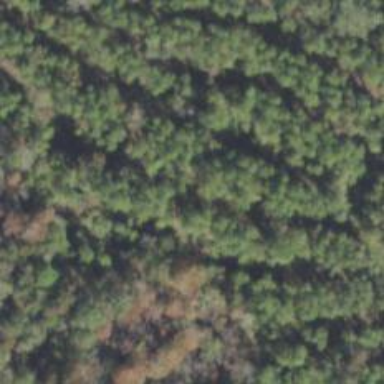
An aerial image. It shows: Forest dominated by needle-leaved trees.